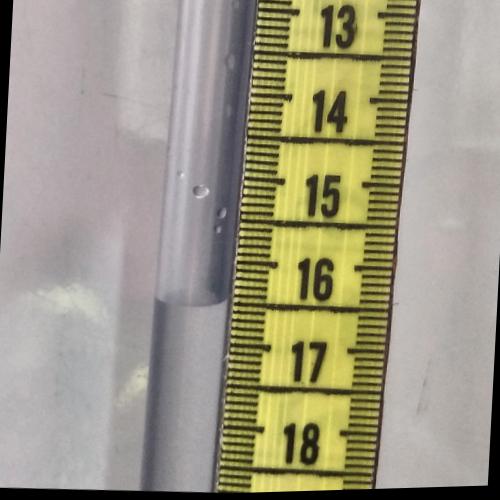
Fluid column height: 16.5 cm